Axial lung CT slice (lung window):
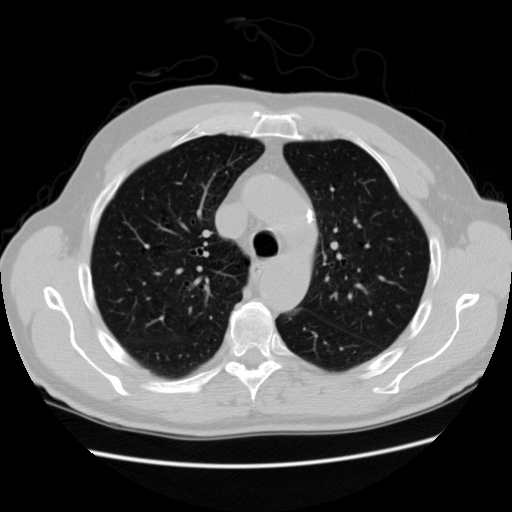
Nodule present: no